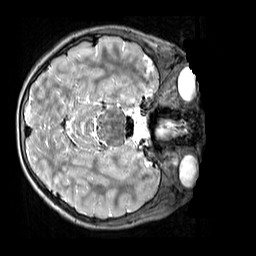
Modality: T2w
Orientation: axial
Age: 9
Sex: male
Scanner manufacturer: siemens
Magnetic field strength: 3 T
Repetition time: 3.2 s
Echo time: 0.408 s